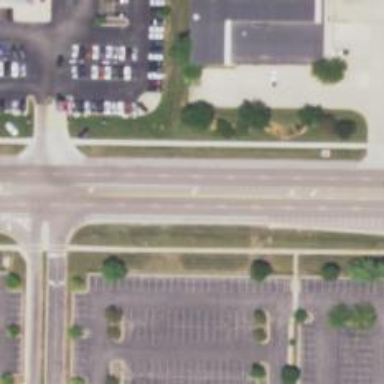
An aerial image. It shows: Left road marking is visible in the image.